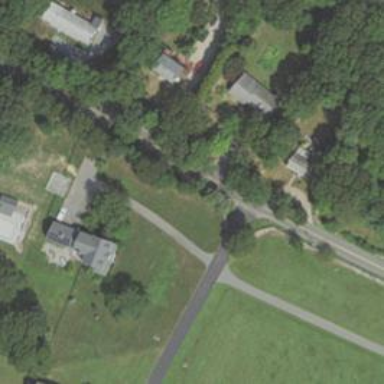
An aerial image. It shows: Driveway.